Question: I'm working on a script for my company so that it can remove duplicate entries. I've been kit-bashing it from an amalgam of sources because I am pretty new to this. This code is to create an array of all the non-duplicate entries, clear the whole sheet, and then paste in the array with no duplicates. As it stands it just replaces everything on the sheet with the first cell.
I have found that this:
'''
if(!duplicate){
newData.push(row);
}
'''
bit of code is not activating at all.
Here is my code as a whole so far:
'''
function removeDuplicates(Email, data) {
var sheet = SpreadsheetApp.getActiveSheet();
var data = sheet.getDataRange().getValues();
var newData = new Array();
for(i in data){
var row = data[i];
var duplicate = false;
for(j in newData){
if(row[Email] == newData[j][1]){
duplicate = true;
}
}
if(!duplicate){
newData.push(row);
}
}
sheet.clearContents();
sheet.getRange(1, 1, newData.length, newData[0].length)
.setValues(newData);
}
'''

Again I am new to this, so any help would be greatly appreciated.
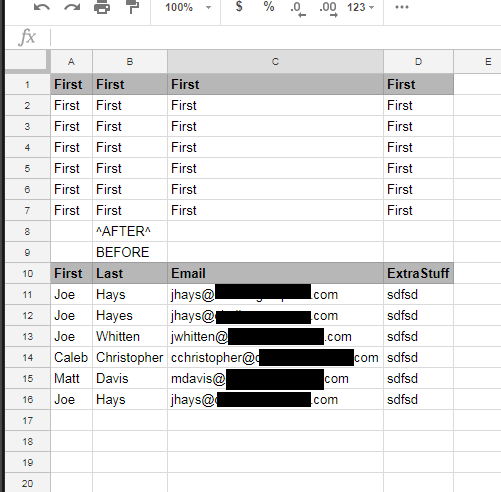
Answer: Here's a working script:
'''
FIELDS = {
FIRST: 0,
LAST: 1,
EMAIL: 2,
EXTRA_STUFF: 3,
};
function removeDuplicates() {
var sheet = SpreadsheetApp.getActiveSpreadsheet().getSheetByName('Data');
var data = sheet.getDataRange().getValues();
var newData = [];
for (var i = 0; i < data.length; i++) {
var duplicate = false;
for (var j = 0; j < newData.length; j++) {
if (data[i][FIELDS.EMAIL] == newData[j][FIELDS.EMAIL]) {
duplicate = true;
break;
}
}
if (!duplicate) {
newData.push(data[i]);
}
}
sheet.clearContents();
sheet.getRange(1, 1, newData.length, newData[0].length)
.setValues(newData);
}
'''
Using your data, this is the result:
'''
+-------+-------------+----------------------+-------------+
| First | Last | Email | Extra Stuff |
+-------+-------------+----------------------+-------------+
| Joe | Hays | jhays@---.com | abc123 |
| Joe | Whitten | jwhitten@---.com | abc123 |
| Caleb | Christopher | cchristopher@---.com | abc123 |
| Matt | Davis | mdavis@---.com | abc123 |
+-------+-------------+----------------------+-------------+
'''
Some notes regarding what to look out for:
- 'FIELDS = {'- - - - 'function removeDuplicates() {'- - 'for (var i = 0; i < data.length; i++) {'- - 'for (var j = 0; j < newData.length; j++) {'- -